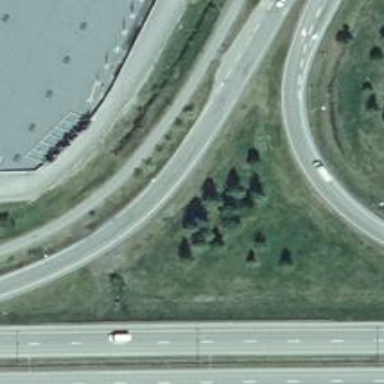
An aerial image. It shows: Trunk link highway with tertiary functional class.